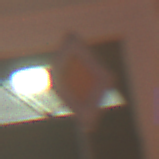
Verkehrszeichen: Vorfahrtsstrasse
Umgebung: Outdoor, Urban
Tageszeit: Night
Wetter: Overcast
Licht: Artificial
Jahreszeit: Winter
Kontrast: MediumContrast